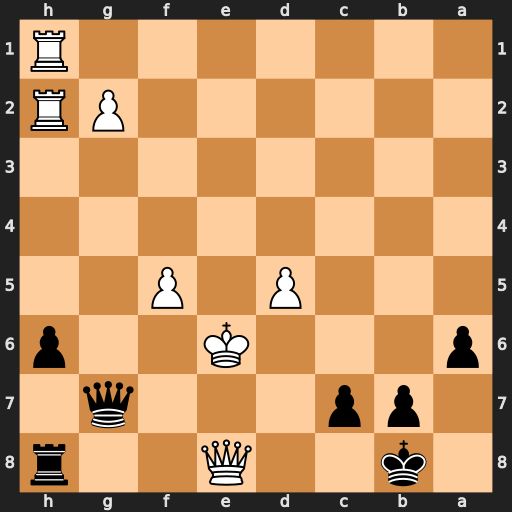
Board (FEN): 1k2Q2r/1pp3q1/p3K2p/3P1P2/8/8/6PR/7R
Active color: b
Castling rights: -
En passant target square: -
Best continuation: Rxe8#